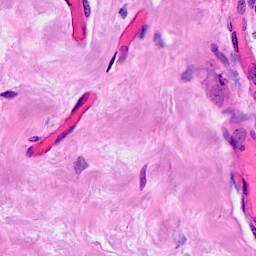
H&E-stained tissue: Breast